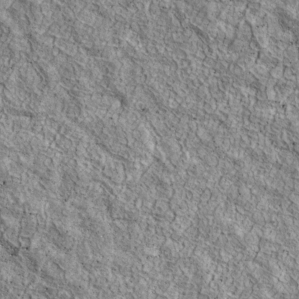
Label: non_frost